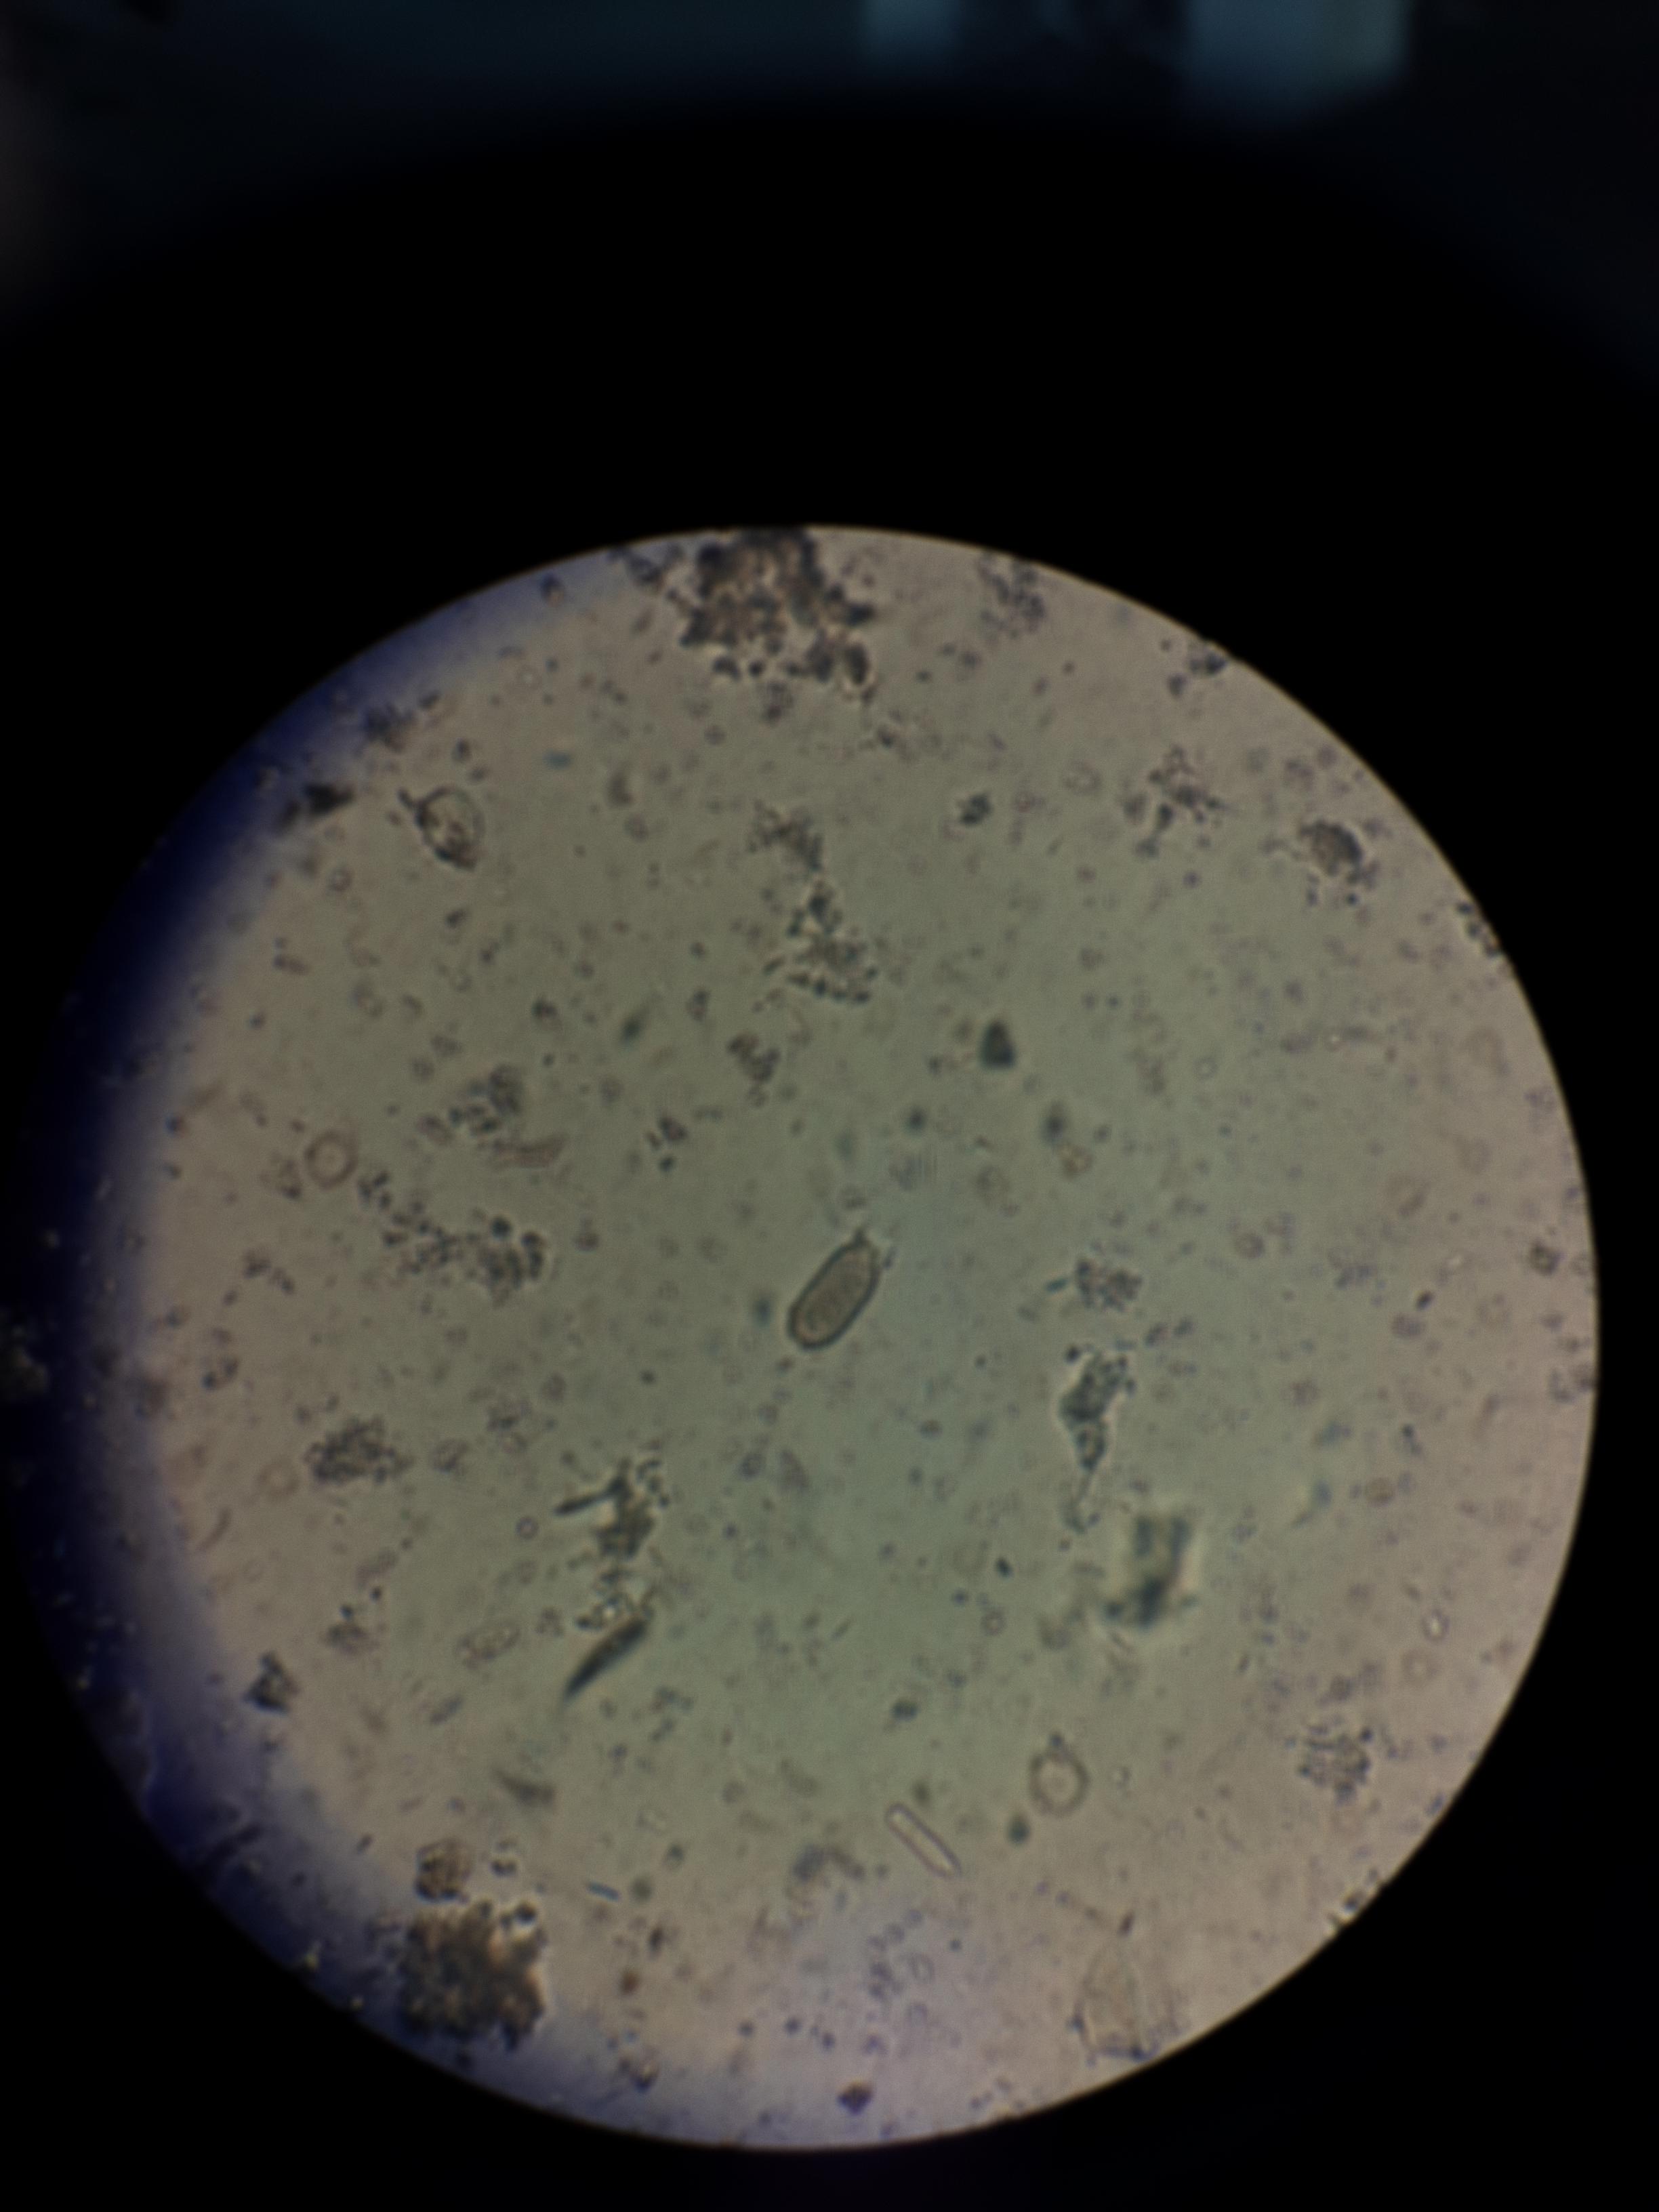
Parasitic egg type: Capillaria philippinensis